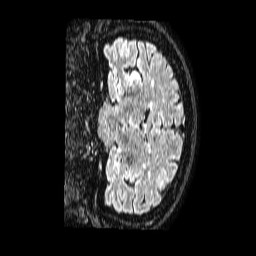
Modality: FLAIR
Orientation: coronal
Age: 59
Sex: female
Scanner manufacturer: philips
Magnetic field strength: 1.5 T
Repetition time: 4.8 s
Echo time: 0.3 s